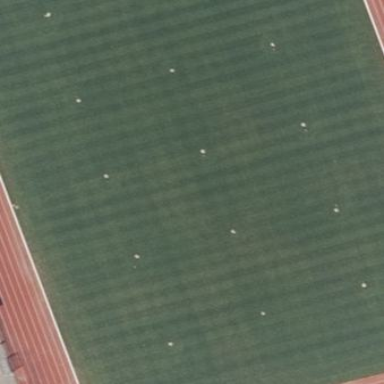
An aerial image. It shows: Grass pitch designated for soccer.